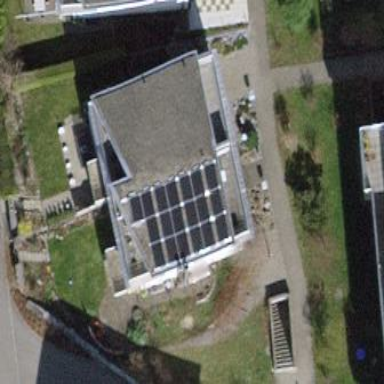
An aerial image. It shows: Terrace building.